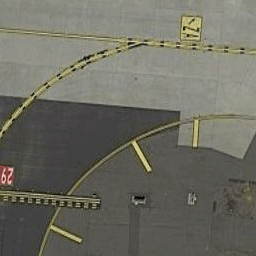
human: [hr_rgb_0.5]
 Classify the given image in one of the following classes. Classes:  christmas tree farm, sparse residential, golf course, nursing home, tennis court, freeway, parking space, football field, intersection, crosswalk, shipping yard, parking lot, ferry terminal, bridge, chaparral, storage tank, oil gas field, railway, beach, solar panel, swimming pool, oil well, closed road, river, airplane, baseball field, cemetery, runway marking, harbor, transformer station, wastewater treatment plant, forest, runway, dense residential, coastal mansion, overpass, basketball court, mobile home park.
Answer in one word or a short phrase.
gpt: runway marking